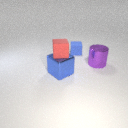
small blue rubber cube to the left of large purple metal cylinder